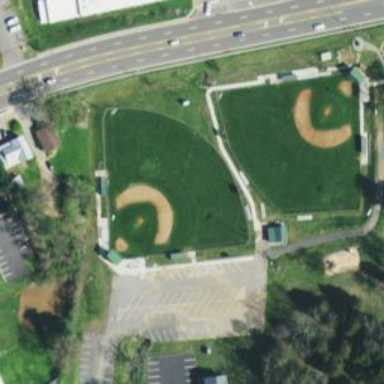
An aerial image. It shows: Baseball pitch for leisure land activities.